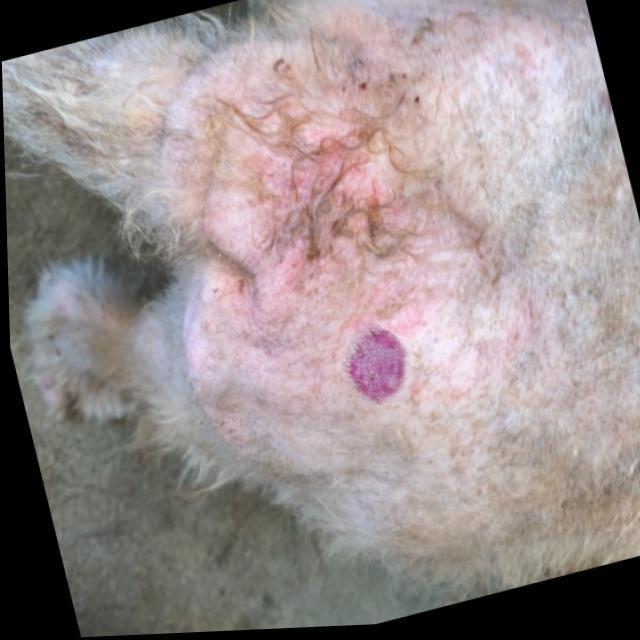
Canine ringworm (Dermatophytosis) — fungal infection caused by Microsporum or Trichophyton. Presents with circular alopecia, scaling, crusting, and broken hairs.